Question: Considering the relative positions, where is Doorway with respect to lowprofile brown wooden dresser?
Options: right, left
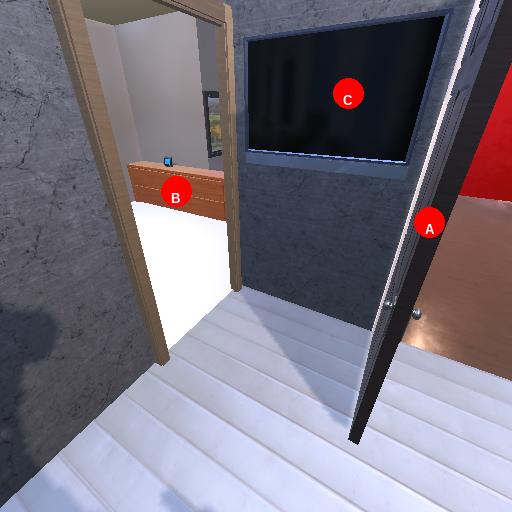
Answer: right